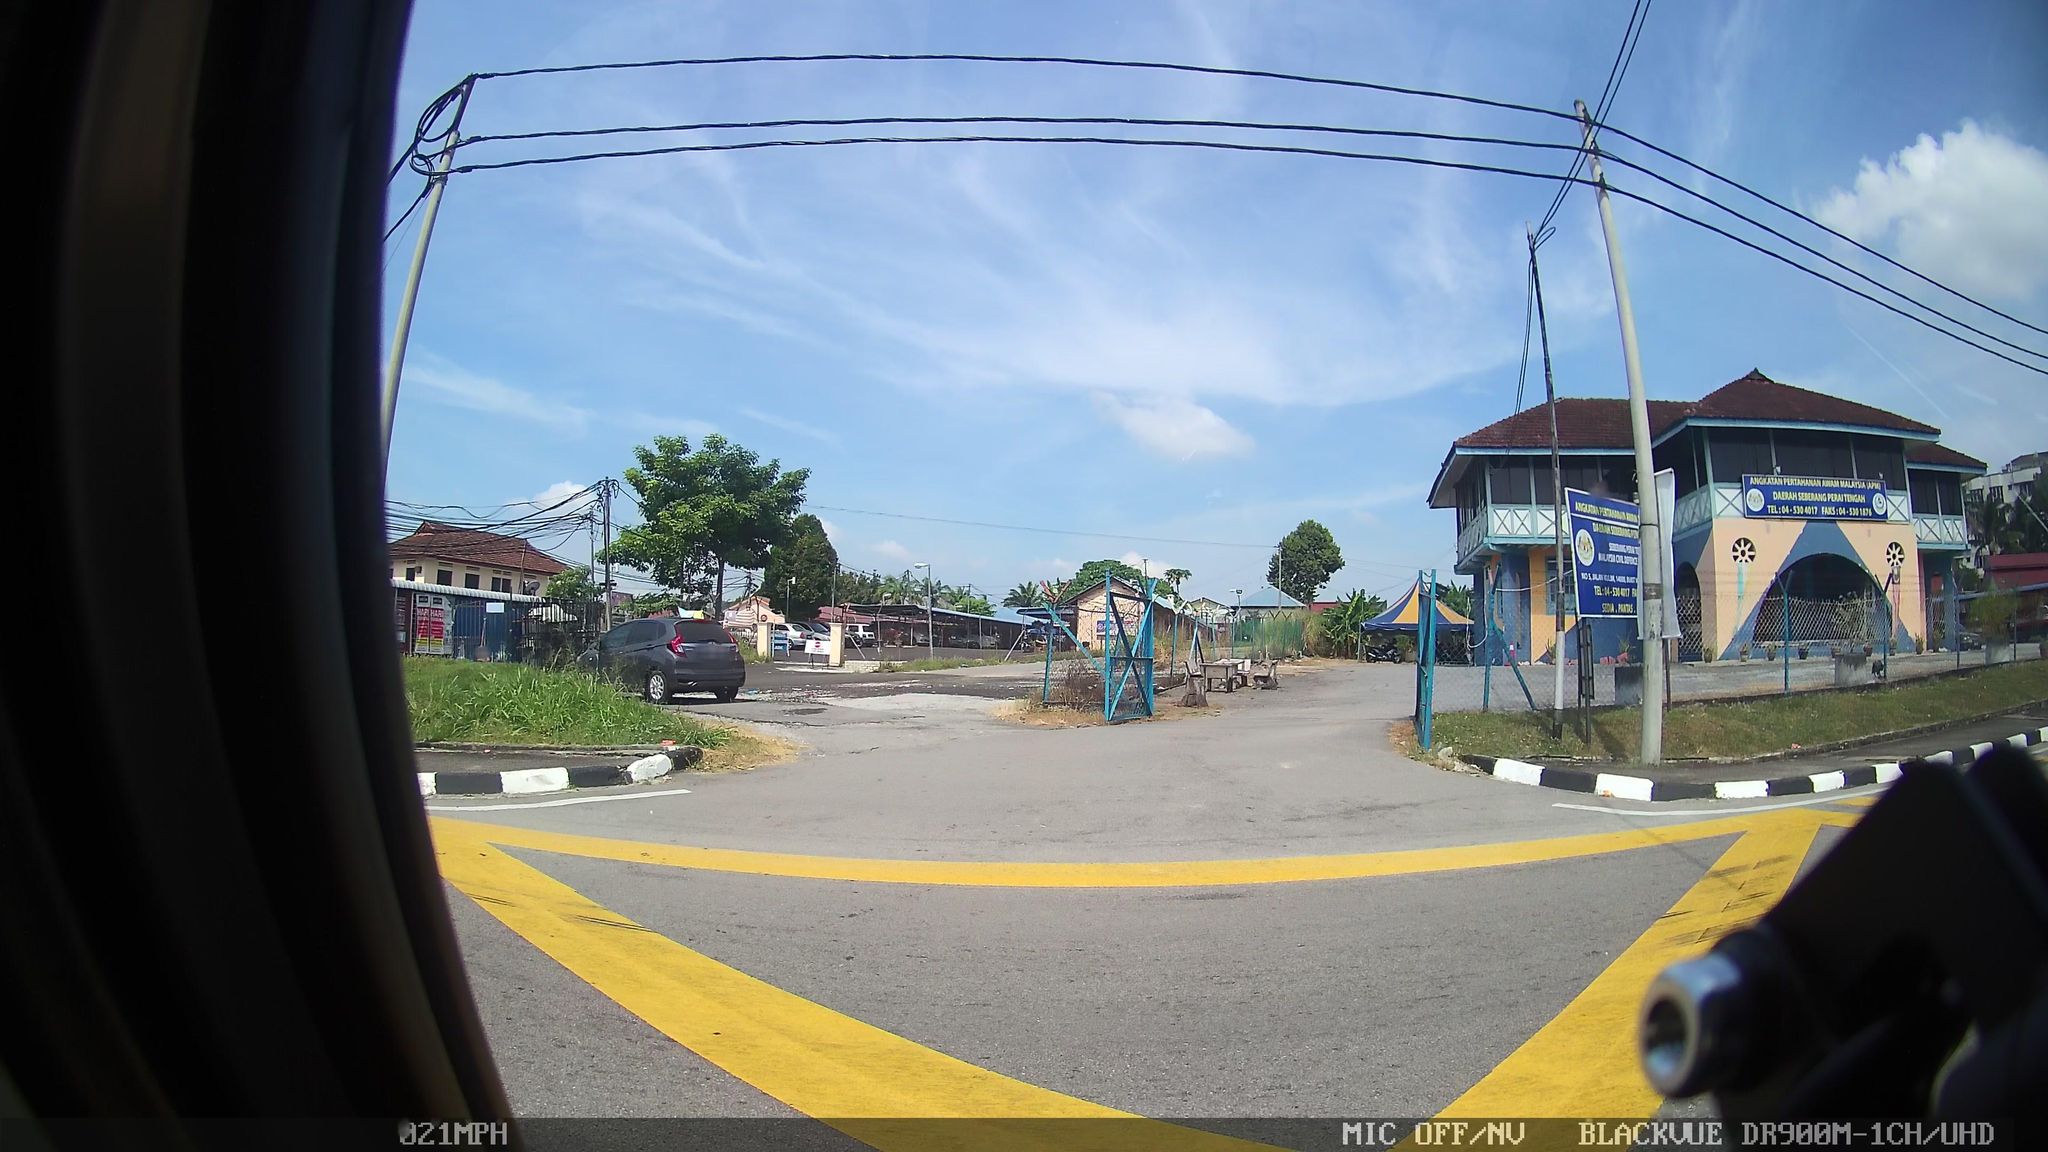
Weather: clear
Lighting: day
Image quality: good
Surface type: driving surface
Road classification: primary
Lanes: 2
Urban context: urban centre
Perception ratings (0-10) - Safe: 3.52, Lively: 8.26, Beautiful: 6, Boring: 6.43, Depressing: 3.98, Wealthy: 0.84